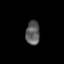
Tissue: prostate
Cell type: T cells
Senescence score: 0.7619
Nuclear area (px): 330
Mean DAPI intensity: 92.218